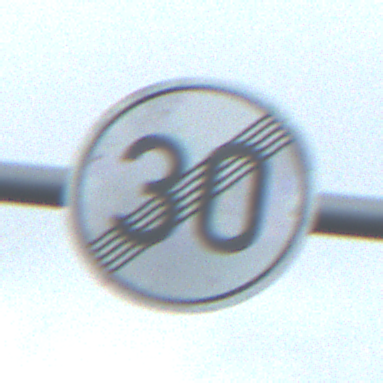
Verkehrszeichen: EndeGeschwindigkeit30
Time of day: Midday
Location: Outdoor (Suburban)
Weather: Overcast
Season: NotSpecified
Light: Natural